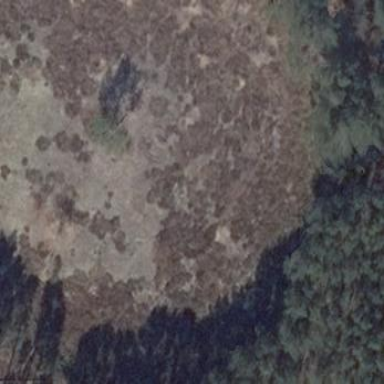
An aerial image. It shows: Landscape covered with heath.